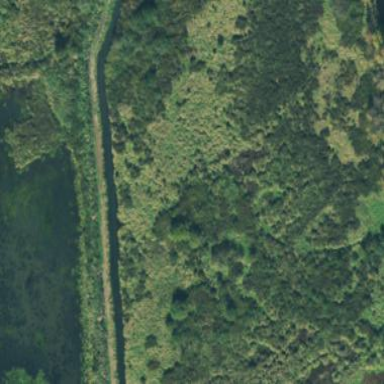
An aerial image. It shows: Marsh wetland.